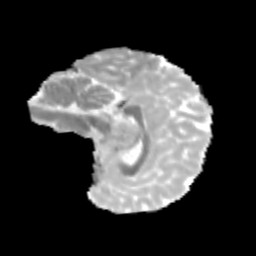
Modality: MD
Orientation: sagittal
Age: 13
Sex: female
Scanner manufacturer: siemens
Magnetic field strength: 3 T
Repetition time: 3.8 s
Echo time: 0.07 s